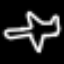
Label: airplane